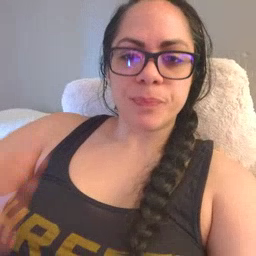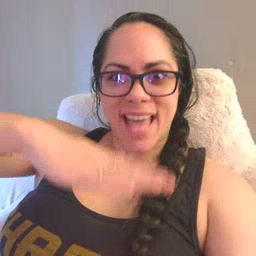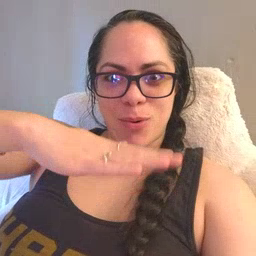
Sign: table